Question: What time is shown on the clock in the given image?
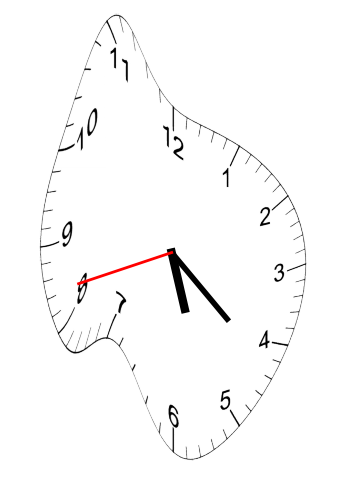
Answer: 05:21:42